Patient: sex F, age 76
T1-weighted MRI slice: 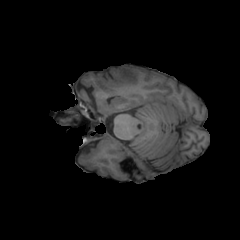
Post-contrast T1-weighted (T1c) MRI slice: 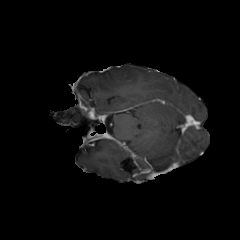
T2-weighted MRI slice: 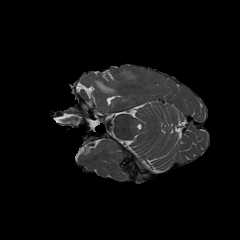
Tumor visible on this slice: yes
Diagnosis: Glioblastoma, IDH-wildtype
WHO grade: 4